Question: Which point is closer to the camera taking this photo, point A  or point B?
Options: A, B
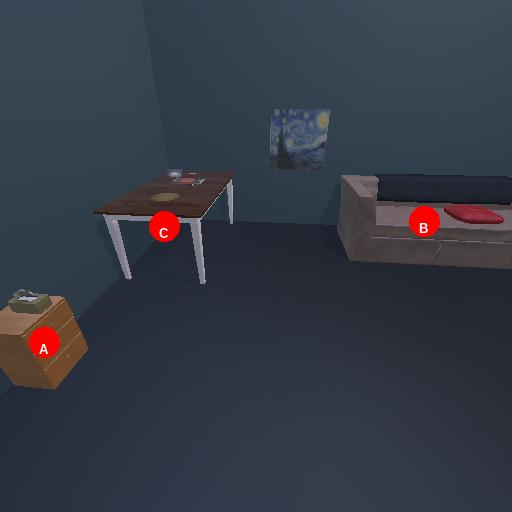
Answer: A